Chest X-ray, PA view. Patient: 71 years old, sex M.
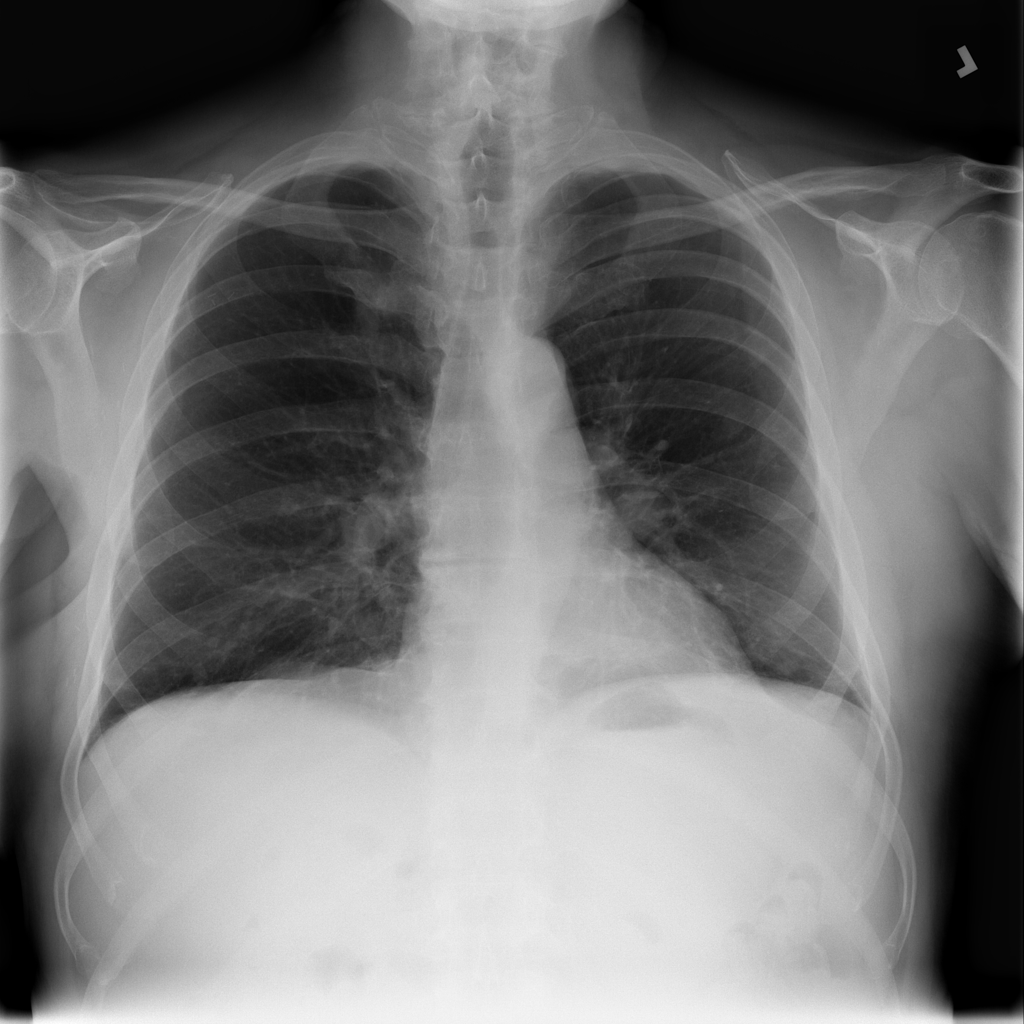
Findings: Emphysema